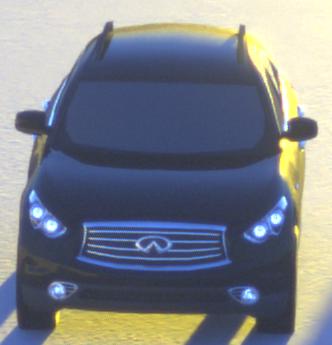
Make: Infiniti
Model: FX 37
Detailed model: FX (S51)
Model produced from: 2012/07
Model produced until: 2013/10
Doors: 5
Color: black
Road condition: dry road
Daytime: sunrise or sunset
Contrast: high contrast